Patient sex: M
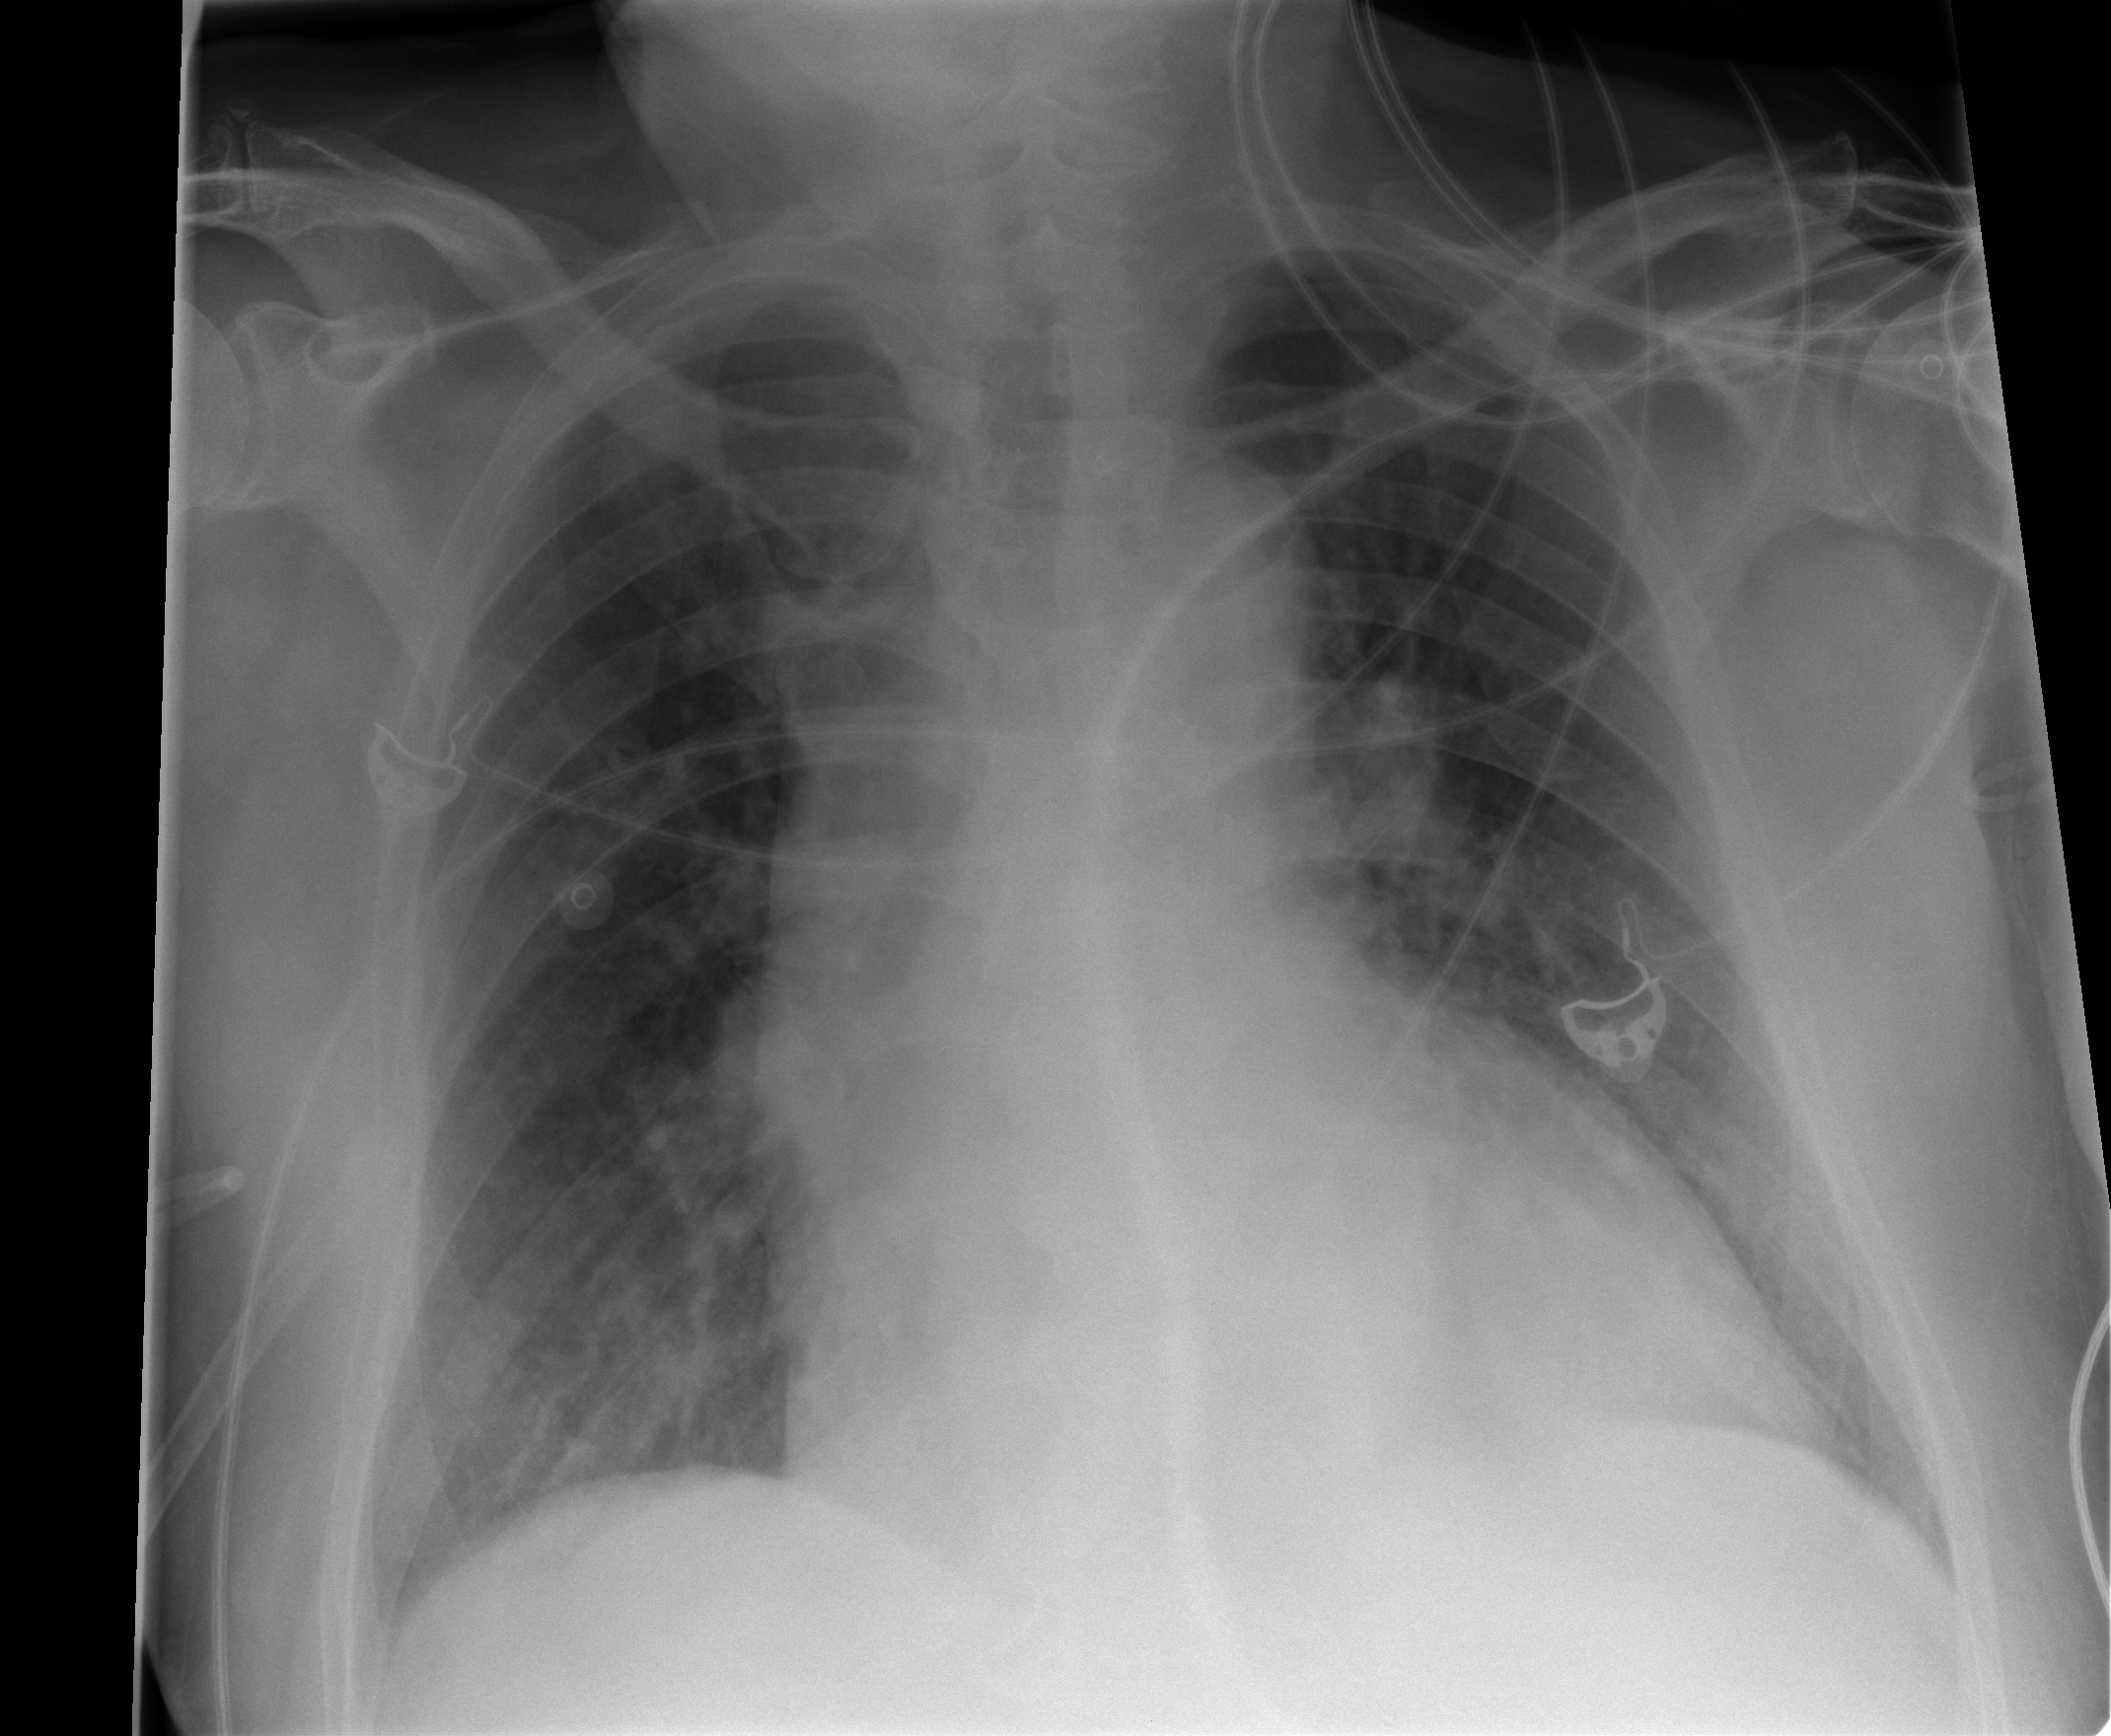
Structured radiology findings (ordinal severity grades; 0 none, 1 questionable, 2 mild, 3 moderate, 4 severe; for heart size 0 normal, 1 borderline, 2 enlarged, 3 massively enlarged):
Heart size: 2
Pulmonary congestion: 0
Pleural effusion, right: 0
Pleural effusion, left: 1
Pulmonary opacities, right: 2
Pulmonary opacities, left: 0
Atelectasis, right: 2
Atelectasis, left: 2